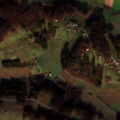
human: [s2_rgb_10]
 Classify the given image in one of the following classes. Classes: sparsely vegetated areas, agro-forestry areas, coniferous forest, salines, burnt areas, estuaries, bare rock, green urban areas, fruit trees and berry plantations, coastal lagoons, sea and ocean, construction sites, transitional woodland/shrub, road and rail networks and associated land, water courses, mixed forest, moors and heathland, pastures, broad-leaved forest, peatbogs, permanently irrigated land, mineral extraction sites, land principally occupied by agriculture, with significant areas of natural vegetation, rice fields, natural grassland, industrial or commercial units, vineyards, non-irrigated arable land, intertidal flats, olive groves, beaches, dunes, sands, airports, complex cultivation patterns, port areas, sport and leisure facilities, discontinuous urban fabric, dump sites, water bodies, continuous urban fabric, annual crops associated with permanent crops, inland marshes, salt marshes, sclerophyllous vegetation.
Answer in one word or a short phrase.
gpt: complex cultivation patterns, land principally occupied by agriculture, with significant areas of natural vegetation, broad-leaved forest